Current action and preconditions to check: path_clear

Your task: For each precondition in the list above, predict whether it will hold at this action.

Consider the current scene as observed from the mobile robot's camera, and analyze the predicted future states of all dynamic agents (e.g., people, animals, vehicles, or any moving entities) within the NEXT SECOND.

IMPORTANT: Only answer "very likely" if you are absolutely certain—based on strong, clear evidence—that a dynamic agent will violate the precondition in the predicted future state. Do NOT answer "very likely" for unlikely, ambiguous, or low-probability risks.

Ask yourself for each precondition: Is there a high probability, with clear and convincing evidence, that the predicted future states of any dynamic agent will interfere with the predicted future state of the currently executing action within the NEXT SECOND, causing that precondition to fail?

Assess the risk level based on these predictions. Use "likely" or "very likely" if motions create a clear risk of interference.

Use "neutral" or "improbable" if agents are nearby but their predicted paths are clearly diverging or non-conflicting.

Failure Risk Categories: "very improbable", "improbable", "neutral", "likely", "very likely"

Answer Format: Output ONLY the probability_of_failure value from these categories: "very improbable", "improbable", "neutral", "likely", "very likely"

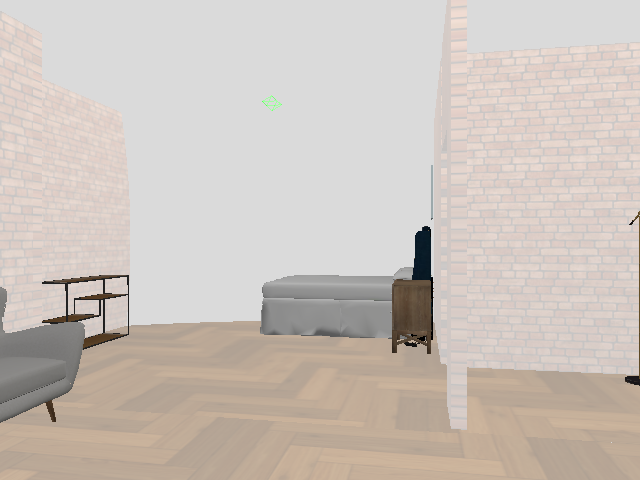

Answer: very improbable